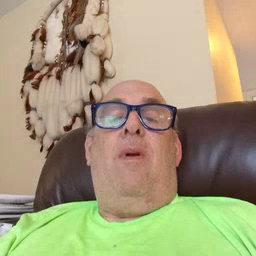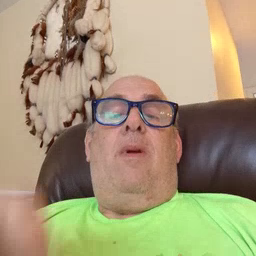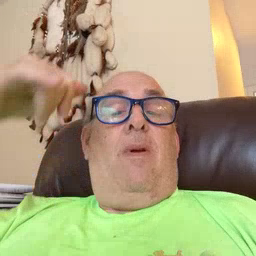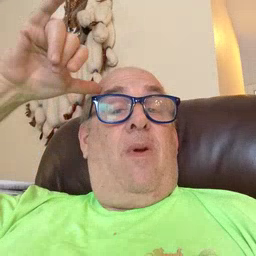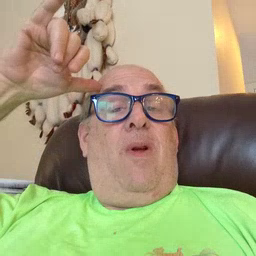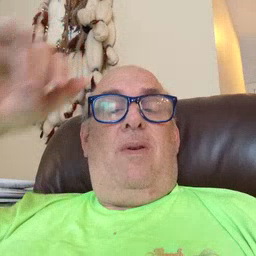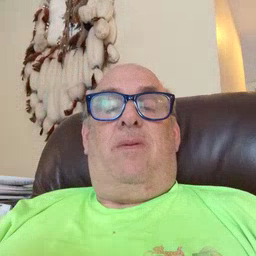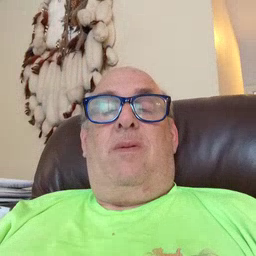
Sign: cow